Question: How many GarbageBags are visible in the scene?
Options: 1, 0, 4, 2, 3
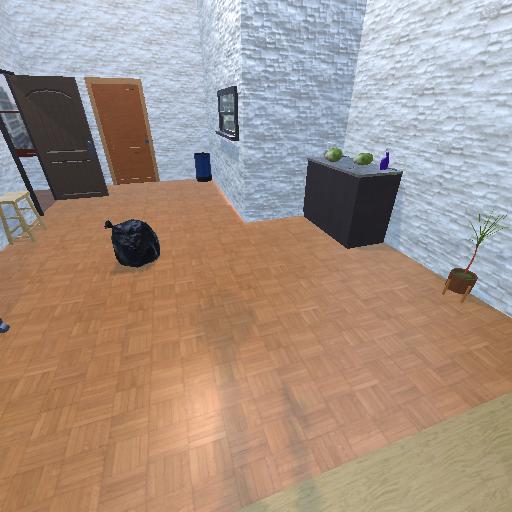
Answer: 1